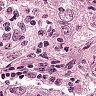
Metastatic tissue present: yes